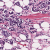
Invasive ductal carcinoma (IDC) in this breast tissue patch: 1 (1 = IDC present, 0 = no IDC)